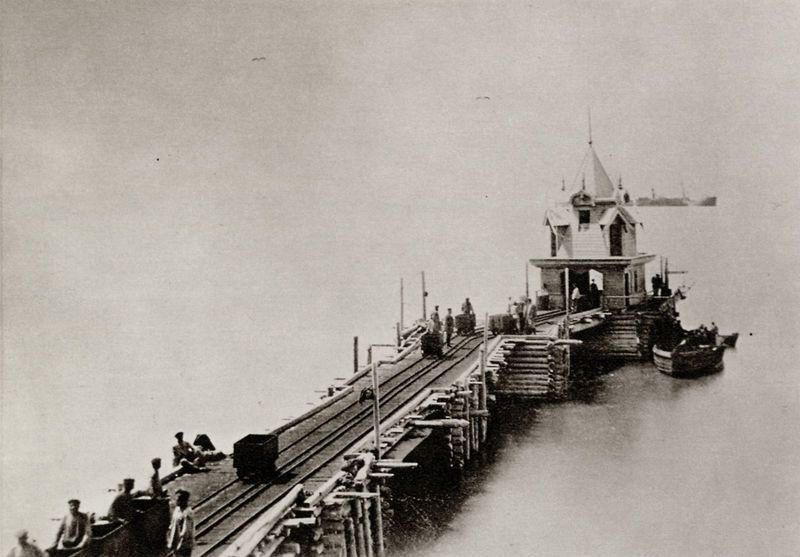
Titel: Ein von den Sträflingen gebauter Landungsplatz, der für den Abbau einer neuen Kohlenmine auf Sachalin errichtet wurde
Künstler: Anton Tschechow
Schlagwörter: himmel, meer, schatten, wasser, weiß, baumstämme, fluss, menschen, see, ufer, fenster, grau, holz, hut, hüte, licht, männer, pfeiler, schwarz, dach, gebäude, haus, architektur, pfähle, spiegelung, weite, brücke, hütte, kirche, sonne, arbeit, boot, boote, kahn, turm, schiff, schiffe, wellen, dunst, arbeiter, hafen, ladung, wagen, anleger, kai, kuppel, masten, holzsteg, häuschen, möwen, pier, querformat, steg, treppe, spitz, ausleger, ruderboot, balken, bohlen, still, tor, anlegen, foto, fotografie, photographie, wei, leuchtturm, fracht, kran, brett, asien, schwarz weiss, uniform, photo, china, bahn, eisenbahn, kapelle, gleis, gleise, schiene, schienen, wagons, tempel, pavillon, pagode, aufnahme, bau, waser, pflöcke, anlegestelle, waagen, gibel, baustelle, ausfahrt, schwarzwei, hafenarbeiter, wagon, mer, wsser, lore, seebrücke, verladen, bergwerk, loren, landungsbrücke, lkws, schine, gleisen